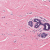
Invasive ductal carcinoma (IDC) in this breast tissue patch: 0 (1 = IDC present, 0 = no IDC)